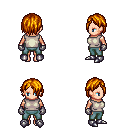
a pixel art fantasy rpg character, female body template, human, light skin, white sleeveless shirt, teal pants, dark blonde bangs hairstyle, metal gloves, metal boots, four views (front, back, left, right), 2x2 character sprite sheet, small pixel art, hard edges, no anti-aliasing